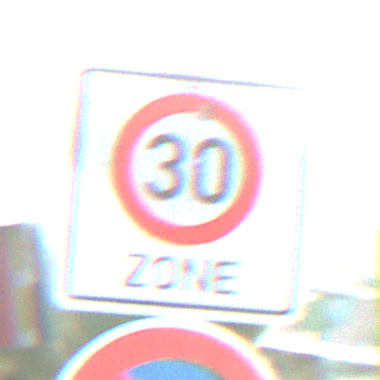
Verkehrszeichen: BeginnZone30
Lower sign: AbsolutesHalteverbot
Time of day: SunriseSunset
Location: Outdoor (Special)
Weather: Clear
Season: NotSpecified
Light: Natural